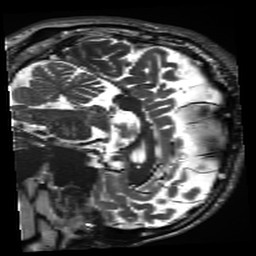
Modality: inplaneT2
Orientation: sagittal
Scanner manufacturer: siemens
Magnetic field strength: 3 T
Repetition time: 11 s
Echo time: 0.059 s